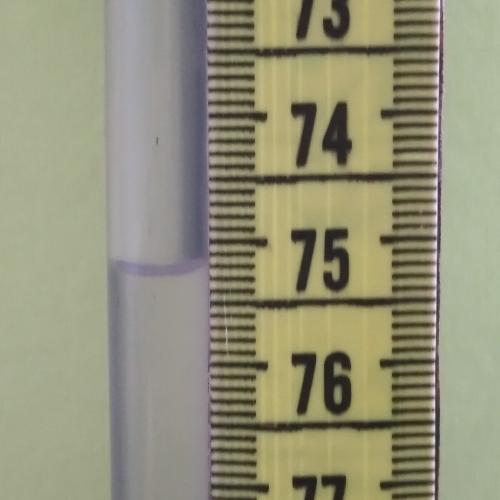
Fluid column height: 75.2 cm